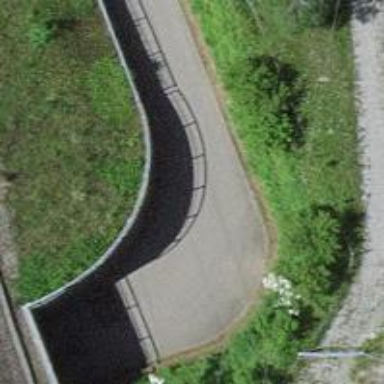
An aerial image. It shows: Retaining wall.